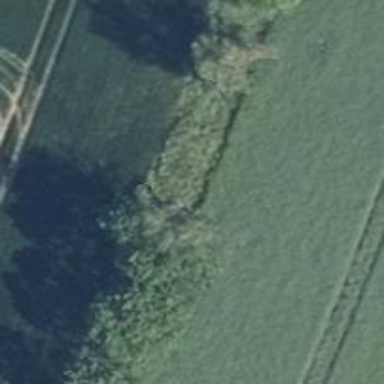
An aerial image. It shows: Row of broadleaved trees.